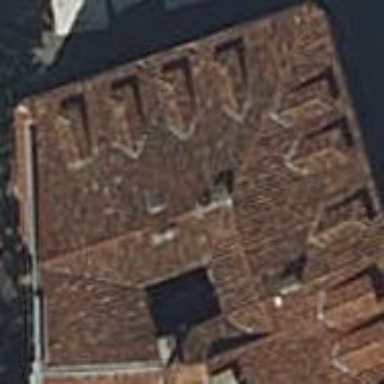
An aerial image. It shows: Yellow apartments building with brown roof.